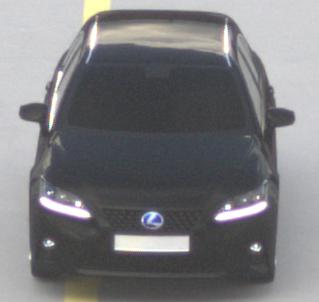
Make: Lexus
Model: CT 200h
Detailed model: CT (A10)
Model produced from: 2014/03
Model produced until: 2017/10
Doors: 5
Color: black
Road condition: dry road
Daytime: morning or afternoon
Contrast: low contrast